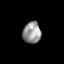
Tissue: skin
Cell type: Epithelial cells
Senescence score: 0.2489
Nuclear area (px): 384
Mean DAPI intensity: 148.003